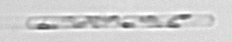
Label: Dactyliosolen_fragilissimus